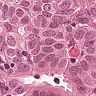
Metastatic tissue present: yes